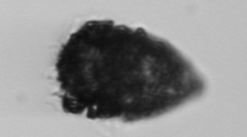
Label: Tintinnopsis